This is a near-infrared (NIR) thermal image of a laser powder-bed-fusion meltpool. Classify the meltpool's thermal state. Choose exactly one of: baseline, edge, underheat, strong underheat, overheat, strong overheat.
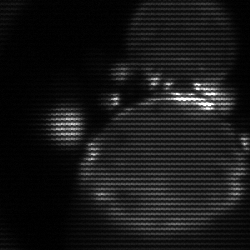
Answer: edge